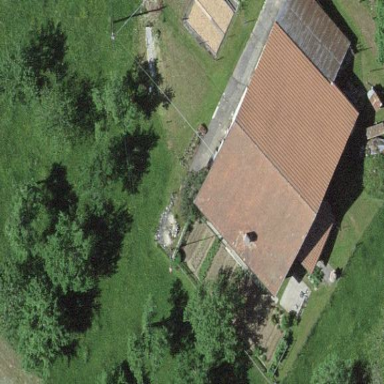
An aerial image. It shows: Farm building.